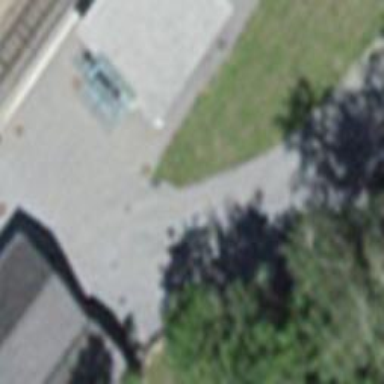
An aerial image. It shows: Charging station.